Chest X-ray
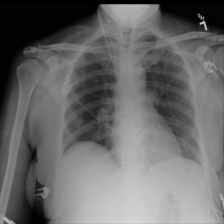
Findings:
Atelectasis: negative
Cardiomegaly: negative
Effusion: negative
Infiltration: negative
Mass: negative
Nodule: negative
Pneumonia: negative
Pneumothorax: negative
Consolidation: negative
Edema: negative
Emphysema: negative
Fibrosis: negative
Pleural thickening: negative
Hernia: negative